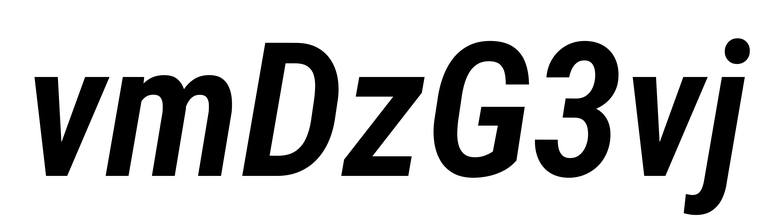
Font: Roboto-Italic_Condensed_SemiBold_Italic